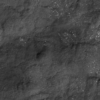
Label: not_dusty